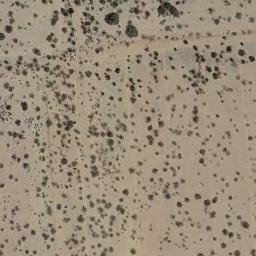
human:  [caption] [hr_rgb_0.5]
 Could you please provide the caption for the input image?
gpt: Chaparral is sparsely distributed on the sand .

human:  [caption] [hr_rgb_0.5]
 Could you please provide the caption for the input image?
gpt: A lot of dense chaparrals grow in the desert .

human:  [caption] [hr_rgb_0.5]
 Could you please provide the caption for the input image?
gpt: The chaparral is consist of many bushes on the desert .

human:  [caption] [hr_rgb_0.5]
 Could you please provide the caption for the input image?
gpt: There is a path and scattered trees in the jungle .

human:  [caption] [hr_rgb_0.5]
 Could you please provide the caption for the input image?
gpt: The chaparral is not evenly distributed .